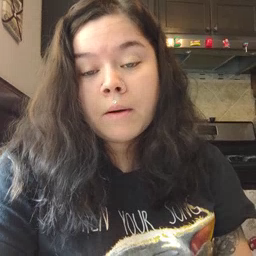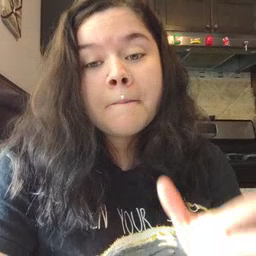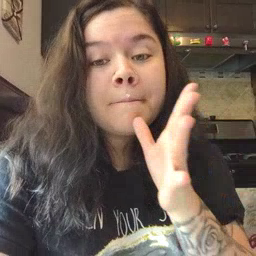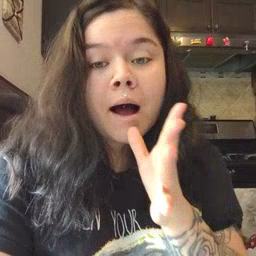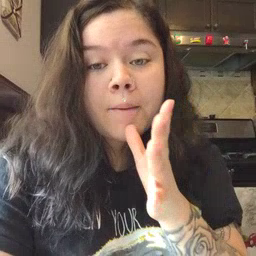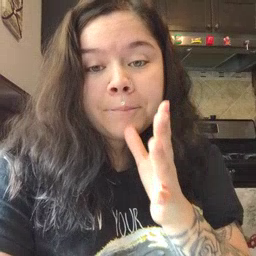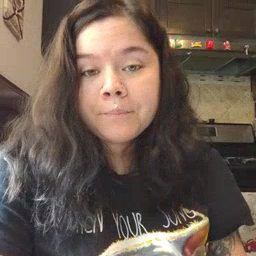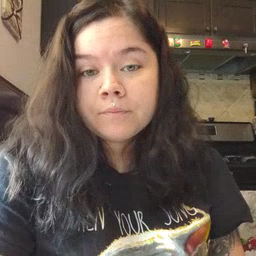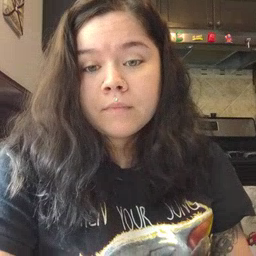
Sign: mom